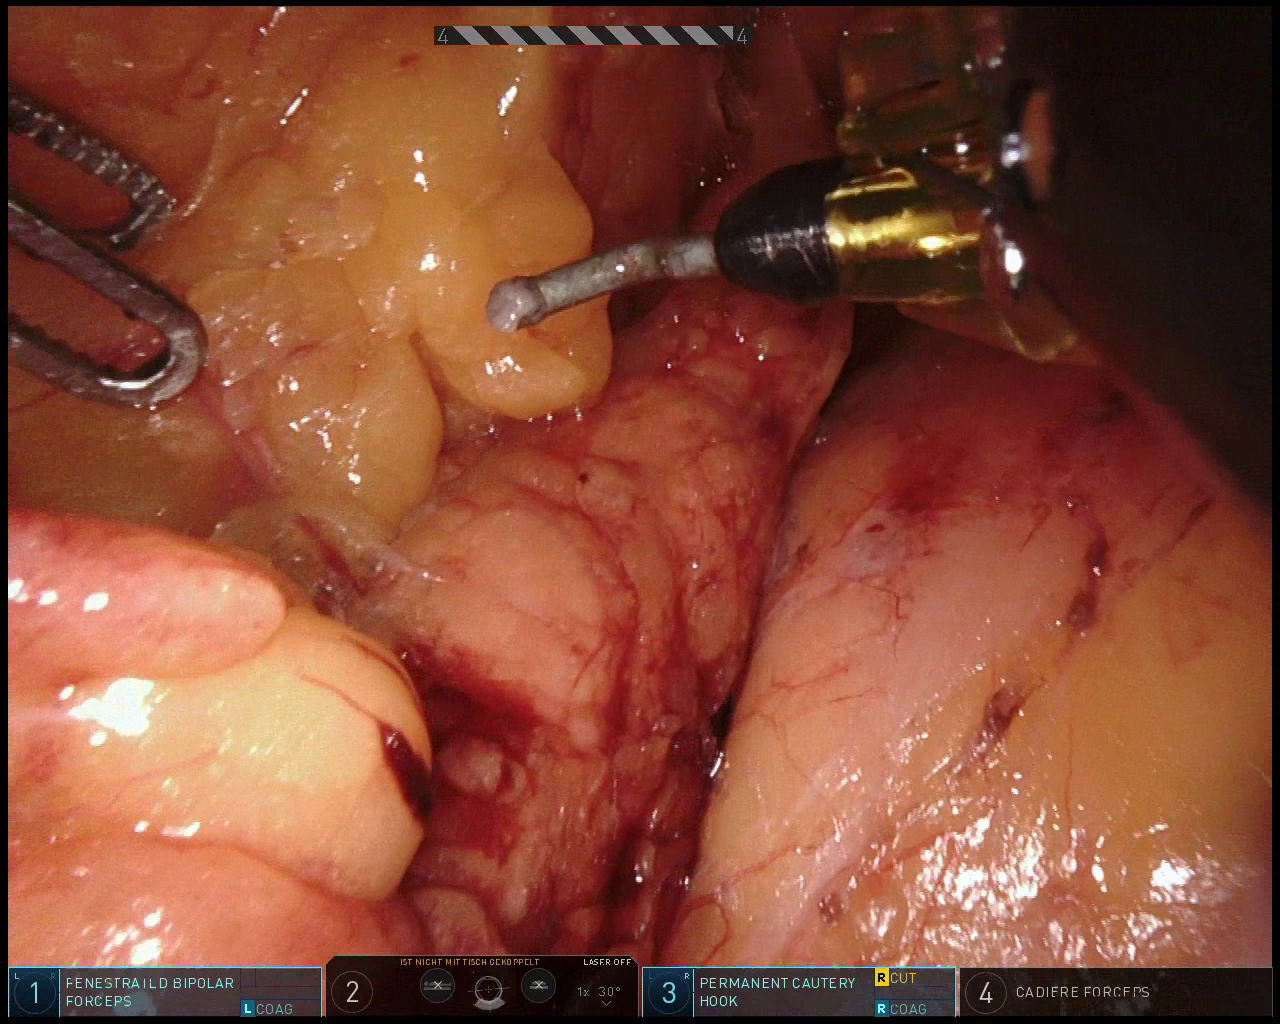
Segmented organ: pancreas
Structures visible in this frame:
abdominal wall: no
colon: no
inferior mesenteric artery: no
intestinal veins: no
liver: no
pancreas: yes
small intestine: no
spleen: no
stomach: no
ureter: no
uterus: no
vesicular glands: no